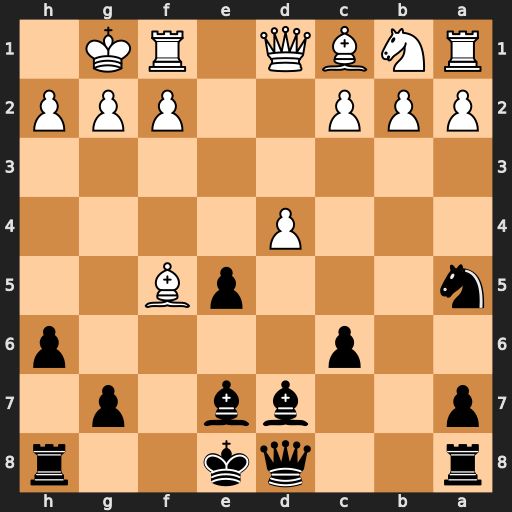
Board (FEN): r2qk2r/p2bb1p1/2p4p/n3pB2/3P4/8/PPP2PPP/RNBQ1RK1
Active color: b
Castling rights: kq
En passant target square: -
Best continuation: Bxf5 Qh5+ g6